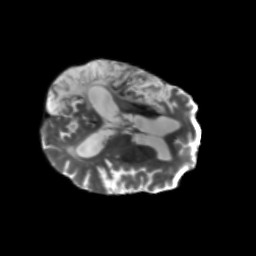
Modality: T2w
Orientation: axial
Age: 67
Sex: male
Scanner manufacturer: siemens
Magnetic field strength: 3 T
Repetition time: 5.25 s
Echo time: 0.08 s